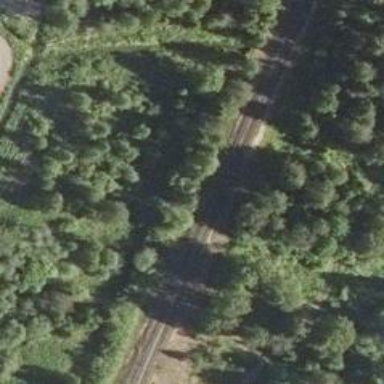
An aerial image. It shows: Continuous railway track.